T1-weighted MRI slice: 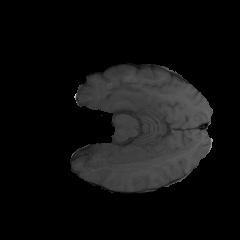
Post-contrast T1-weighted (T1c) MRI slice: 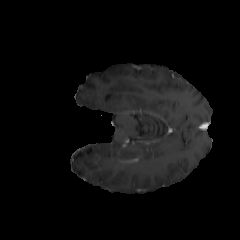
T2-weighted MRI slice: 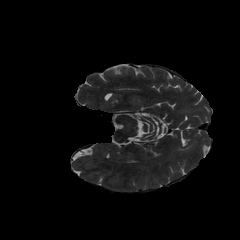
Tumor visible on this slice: no